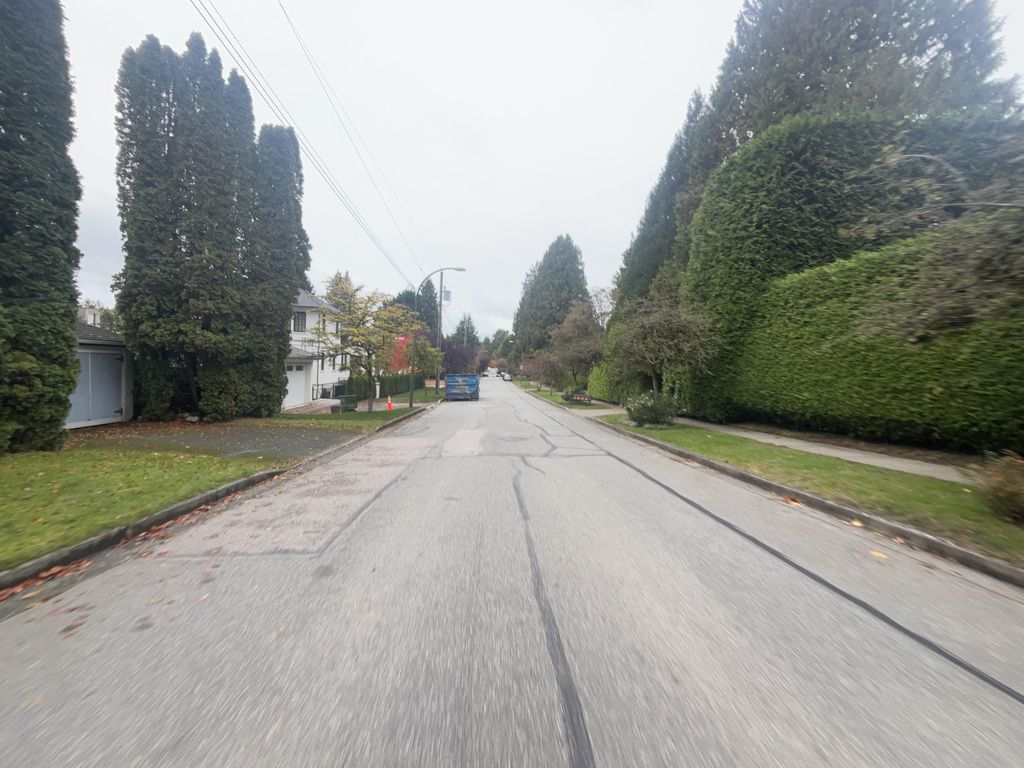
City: vancouver